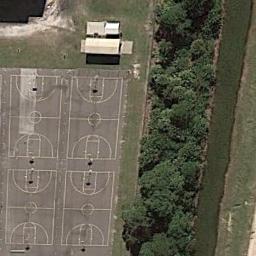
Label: basketball_court